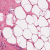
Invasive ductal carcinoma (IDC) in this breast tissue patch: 0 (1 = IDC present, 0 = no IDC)